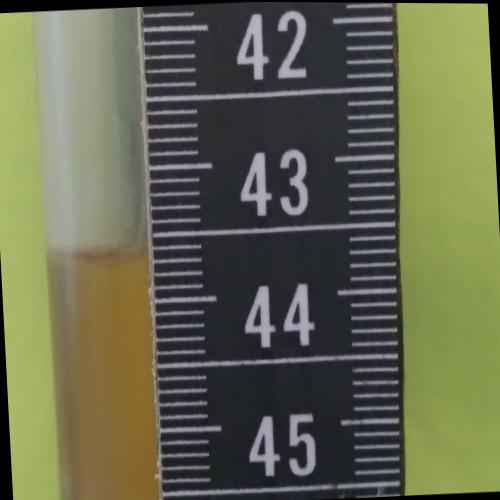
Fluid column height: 43.6 cm